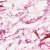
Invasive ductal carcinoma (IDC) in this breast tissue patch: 0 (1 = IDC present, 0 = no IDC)